Question: I have hader with text, on iPhone 4 and some others Android devices is part of the heading text trimmed and replaced by 3 dots (see screenshot below).
How can i remove this limitation please? Text could be normally displayed if will be moved a little bit on the left side.

Many Thanks for any advice.
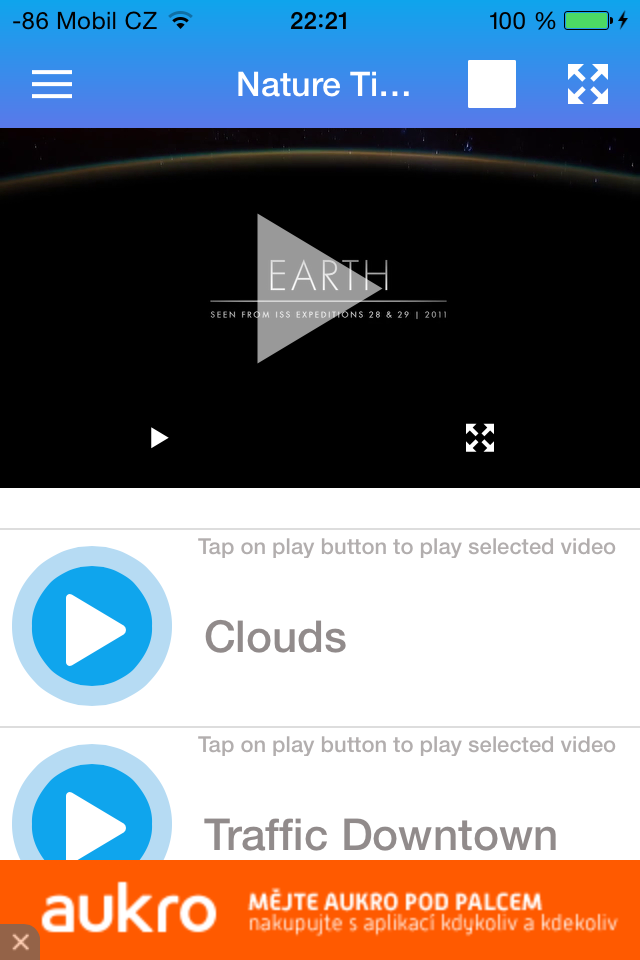
Answer: Technically it is not called 3 dots. The 'text-overflow' property has been set to 'ellipsis', 'overflow is hidden' and 'white-space' has 'nowrap'
Override these properties in the '.bar .title' class.